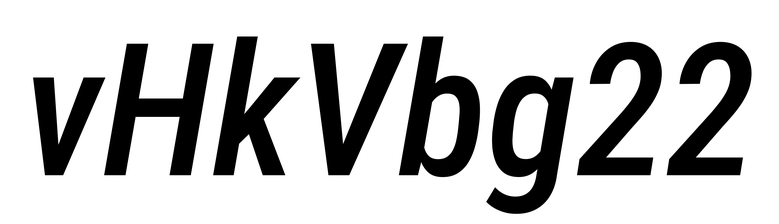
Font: Roboto-Italic_Condensed_Medium_Italic